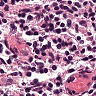
Metastatic tissue present: no